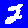
Digit: 2